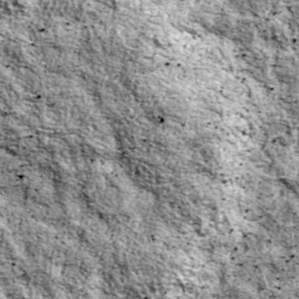
Label: non_frost